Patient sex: M
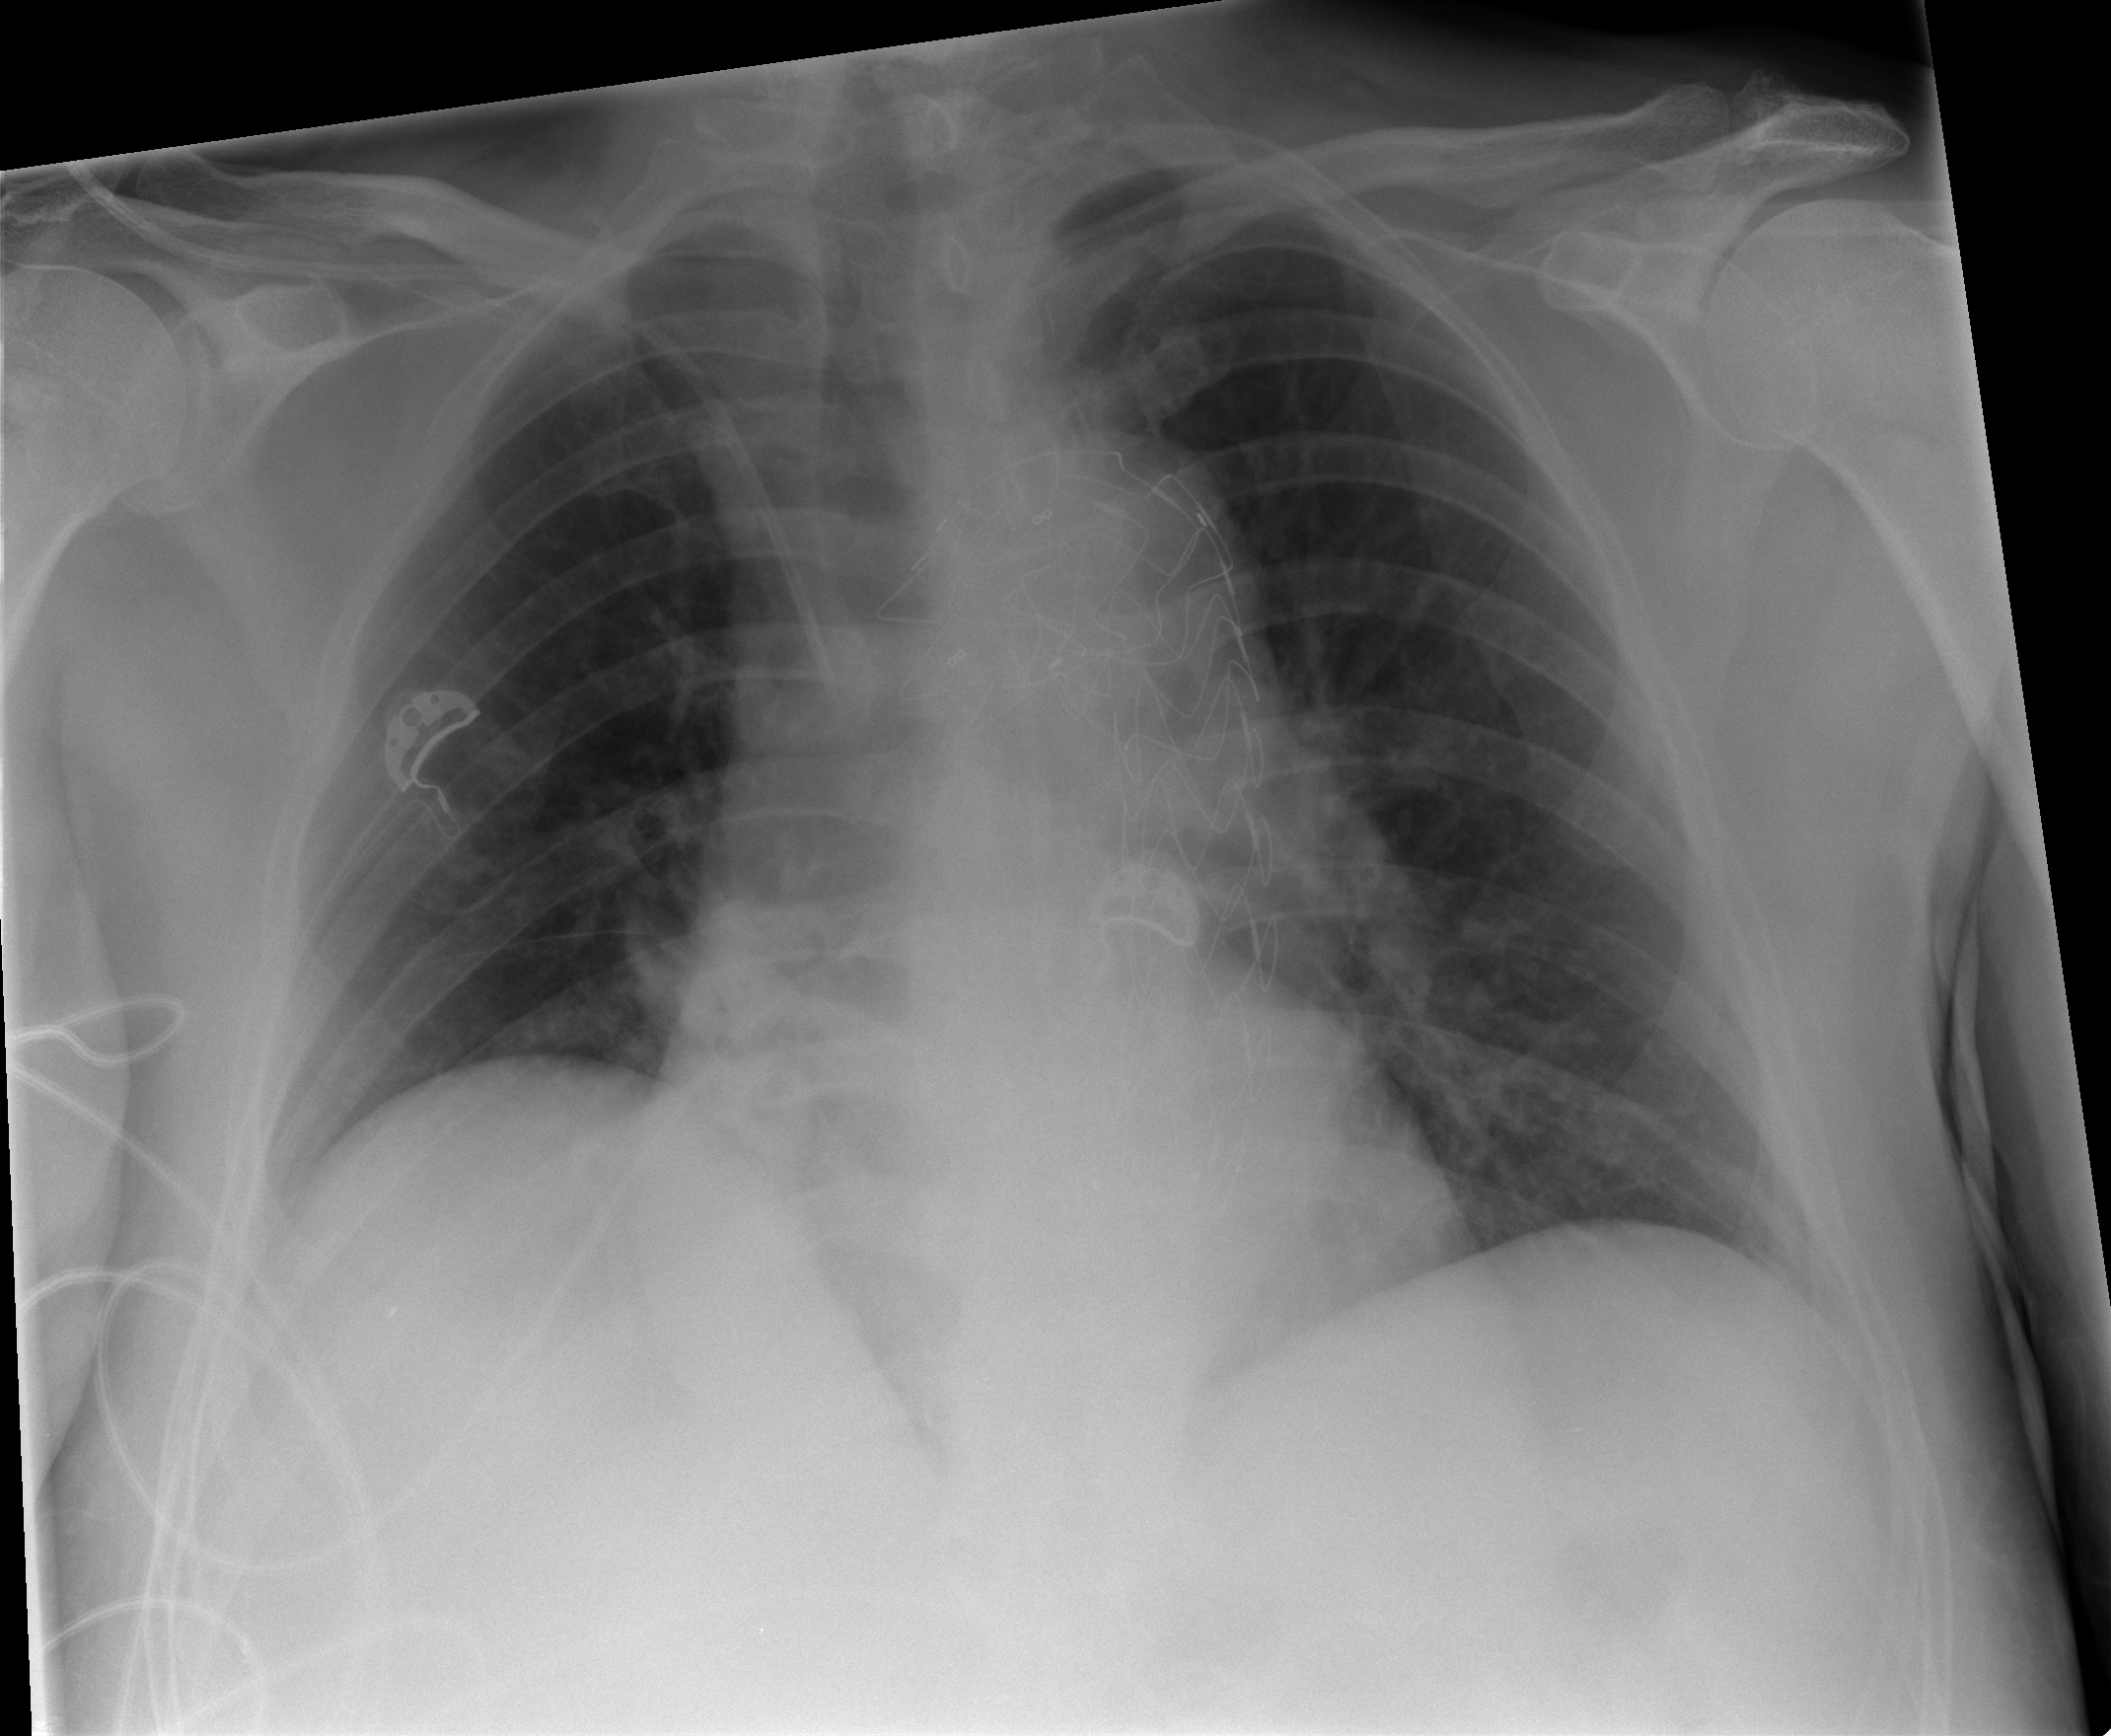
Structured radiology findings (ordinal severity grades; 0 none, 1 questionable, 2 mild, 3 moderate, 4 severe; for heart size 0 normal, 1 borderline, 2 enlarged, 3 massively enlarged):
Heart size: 2
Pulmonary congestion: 1
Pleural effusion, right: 0
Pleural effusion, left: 0
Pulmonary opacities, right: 0
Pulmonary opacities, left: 0
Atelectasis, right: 0
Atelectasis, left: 0